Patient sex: M
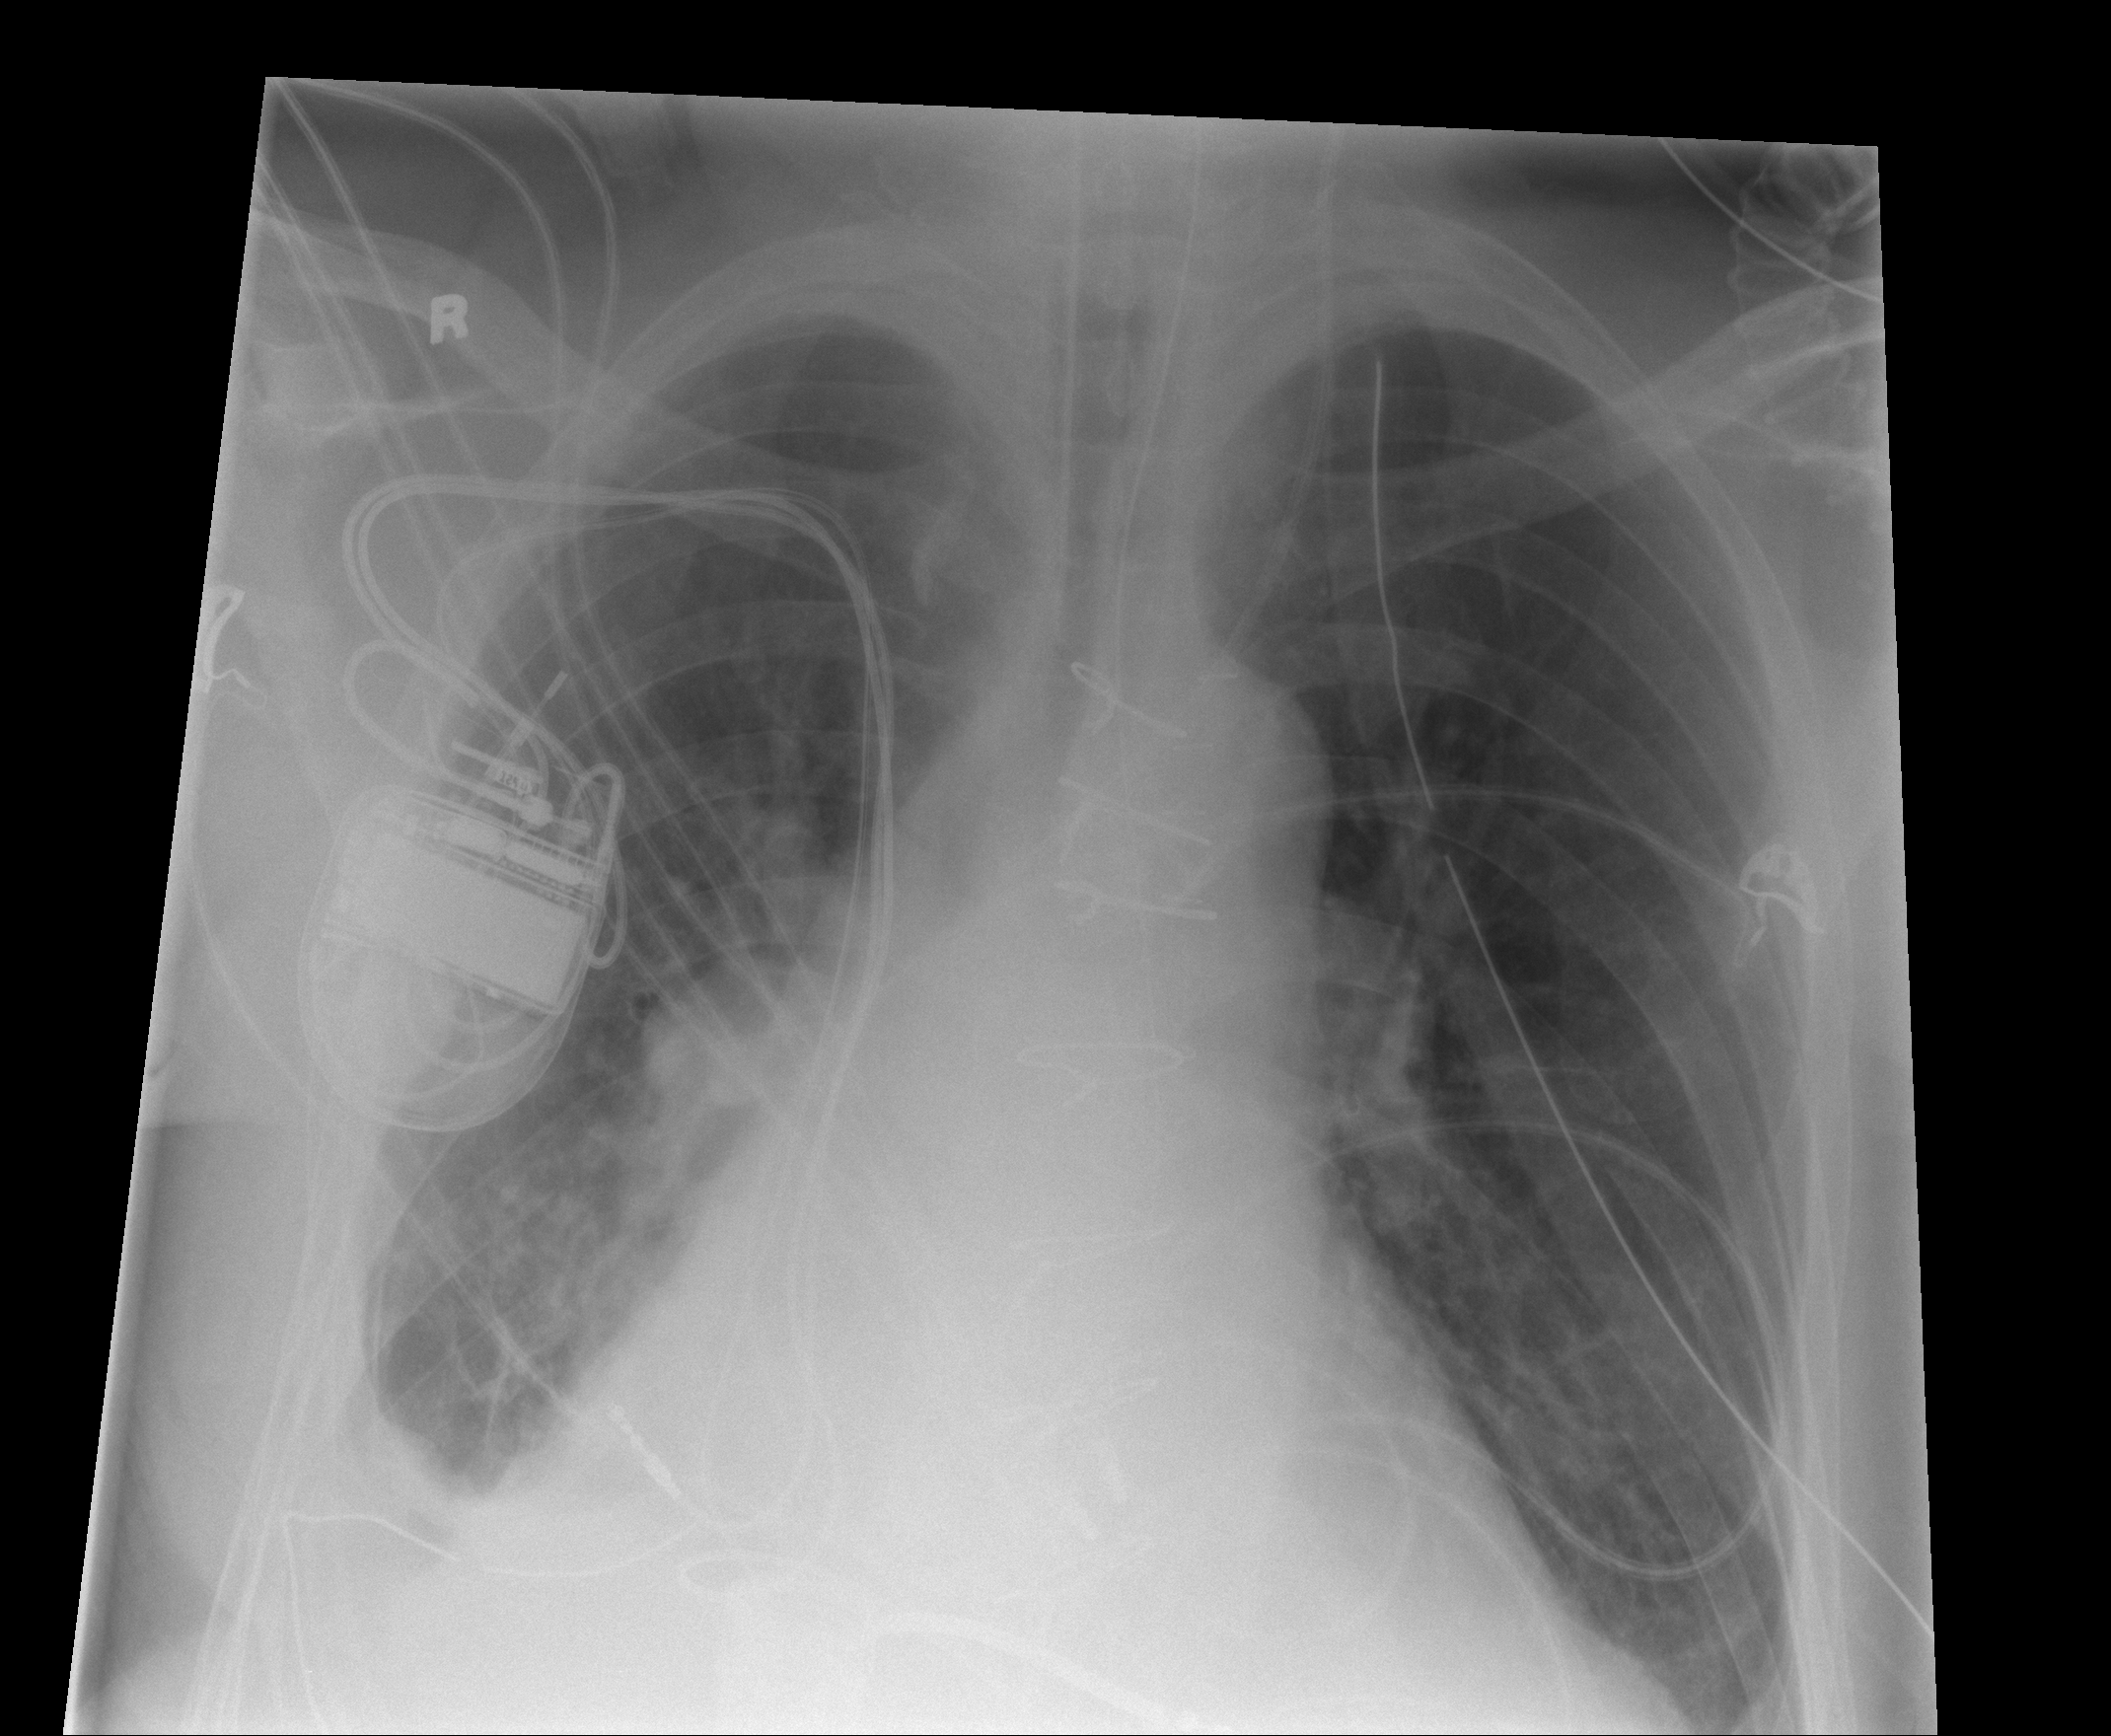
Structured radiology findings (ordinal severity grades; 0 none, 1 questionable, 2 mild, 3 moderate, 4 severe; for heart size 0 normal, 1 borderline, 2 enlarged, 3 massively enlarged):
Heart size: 2
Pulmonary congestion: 0
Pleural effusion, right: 2
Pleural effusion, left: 1
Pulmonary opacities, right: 1
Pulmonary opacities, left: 0
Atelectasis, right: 2
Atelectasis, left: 1